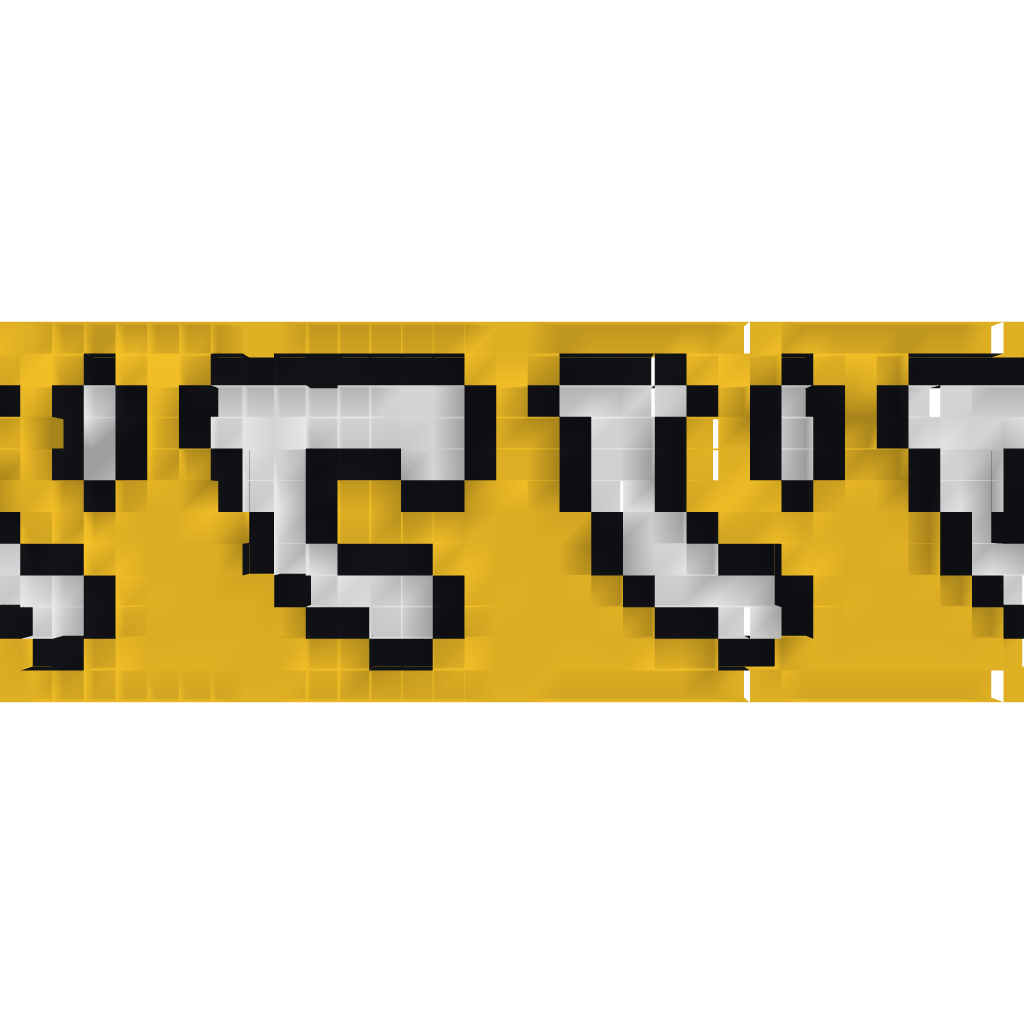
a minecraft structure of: Fooly Cooly